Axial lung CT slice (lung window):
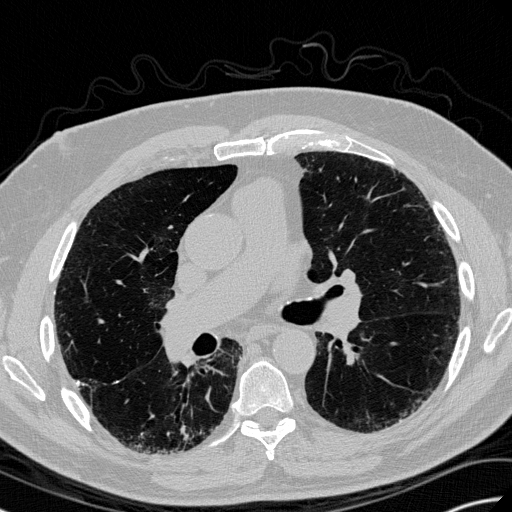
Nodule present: no